Interaction volume radius: 10 \u00c5
Interaction volume height: 10 \u00c5
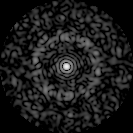
Disorder parameter: 0.8543